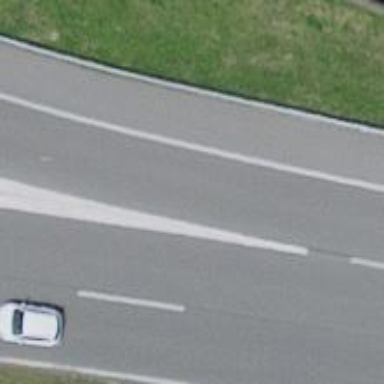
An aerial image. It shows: Asphalt motorway link.